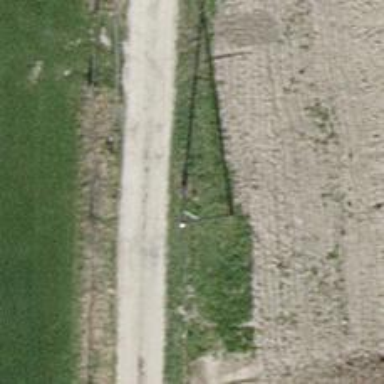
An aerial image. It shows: Power pole.